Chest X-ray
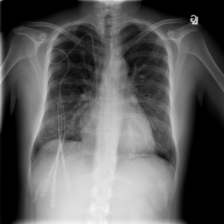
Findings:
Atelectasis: negative
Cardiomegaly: negative
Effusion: negative
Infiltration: positive
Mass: negative
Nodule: negative
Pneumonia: negative
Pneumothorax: negative
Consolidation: negative
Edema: negative
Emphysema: negative
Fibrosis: negative
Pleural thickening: negative
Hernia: negative